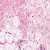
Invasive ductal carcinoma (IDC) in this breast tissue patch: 0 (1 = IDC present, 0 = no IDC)